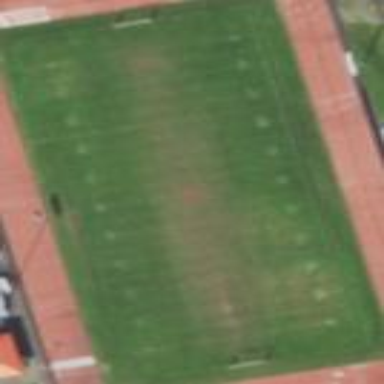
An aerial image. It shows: American football pitch.